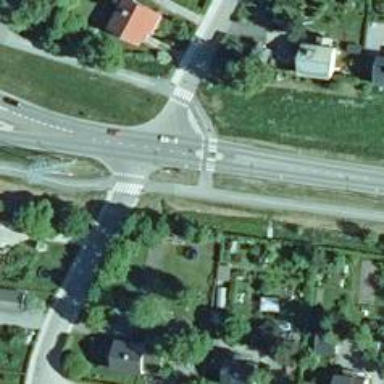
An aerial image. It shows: Asphalt cycleway.